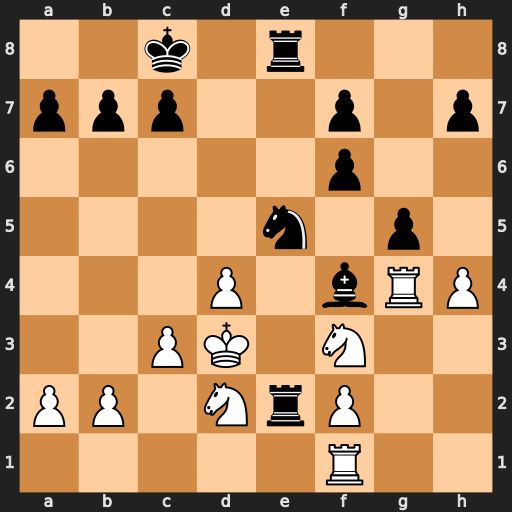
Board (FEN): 2k1r3/ppp2p1p/5p2/4n1p1/3P1bRP/2PK1N2/PP1NrP2/5R2
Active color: w
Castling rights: -
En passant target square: -
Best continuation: dxe5 Rxd2+ Nxd2